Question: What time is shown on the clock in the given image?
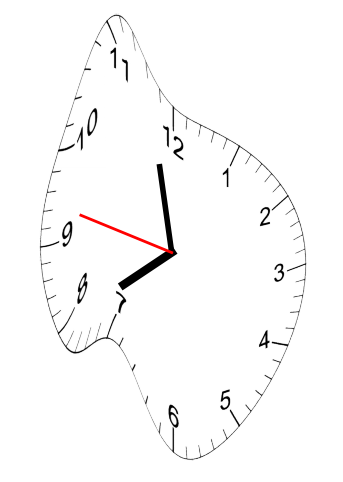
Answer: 07:57:47